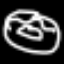
Label: donut